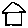
Label: house